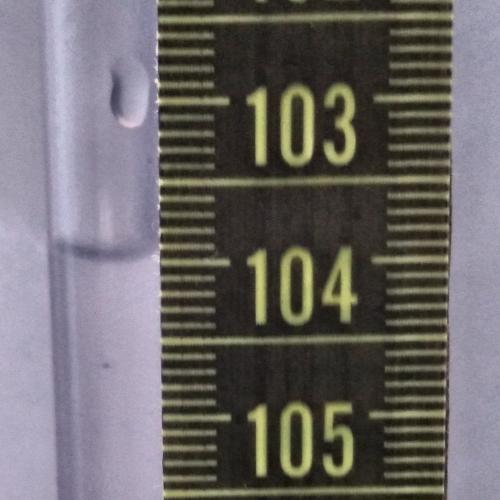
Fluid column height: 104.0 cm